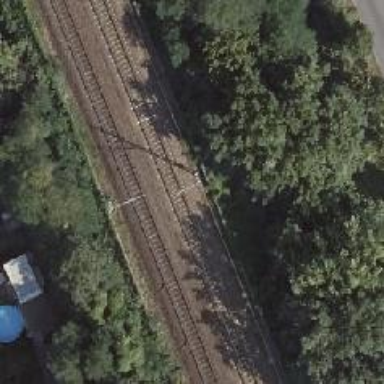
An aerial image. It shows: Milestone along the railway track with catenary mast.